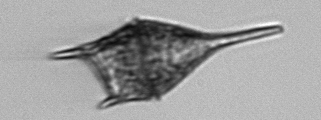
Label: Tripos_lineatus